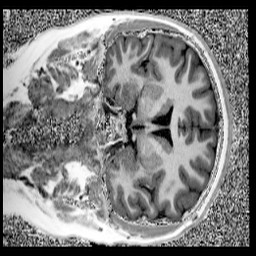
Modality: UNIT1
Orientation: coronal
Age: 13
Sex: female
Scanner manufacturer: siemens
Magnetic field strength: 3 T
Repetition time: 4 s
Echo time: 0.00303 s